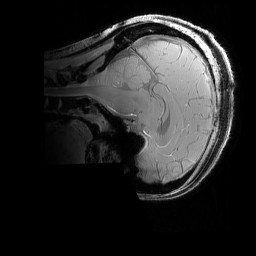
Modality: PDw
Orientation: sagittal
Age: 24
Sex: female
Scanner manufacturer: siemens
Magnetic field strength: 6.98 T
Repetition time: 1.78 s
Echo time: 0.00386 s